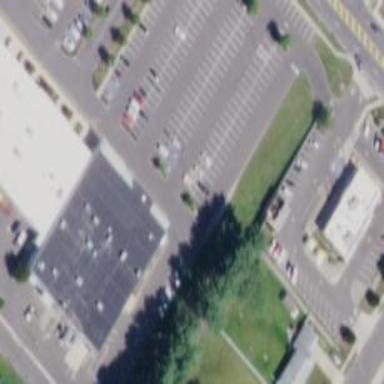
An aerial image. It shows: Retail building.